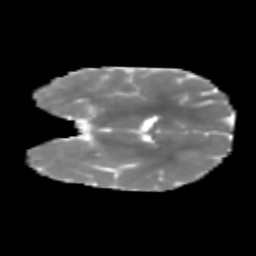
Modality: MD
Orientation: coronal
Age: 7
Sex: female
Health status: healthy